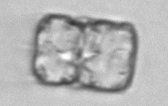
Label: Lauderia_annulata